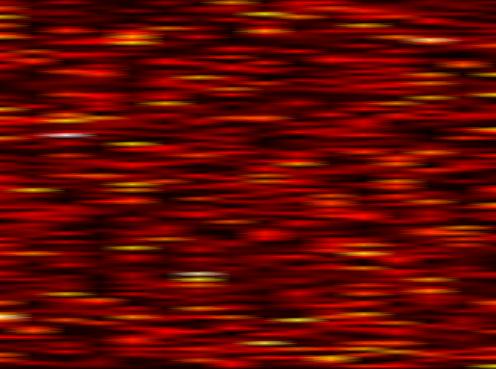
Label: OFDM